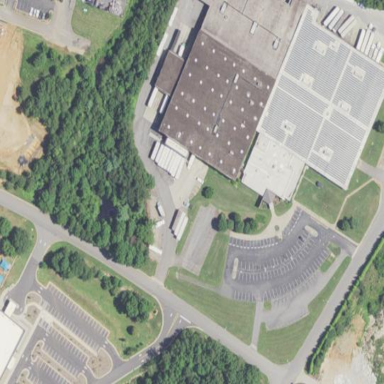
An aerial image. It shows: Industrial building.